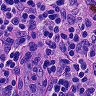
Metastatic tissue present: no